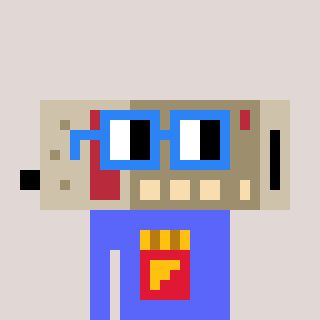
a pixel art character with square blue glasses, a cordless phone-shaped head and a purple-colored body on a warm background